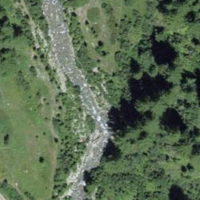
EUNIS habitat code: 44
Species observed at this site:
Neophron percnopterus